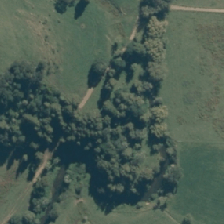
Land cover: manuka_kanuka